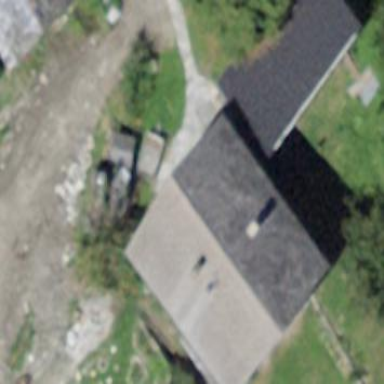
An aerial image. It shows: Simple house.